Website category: restaurant
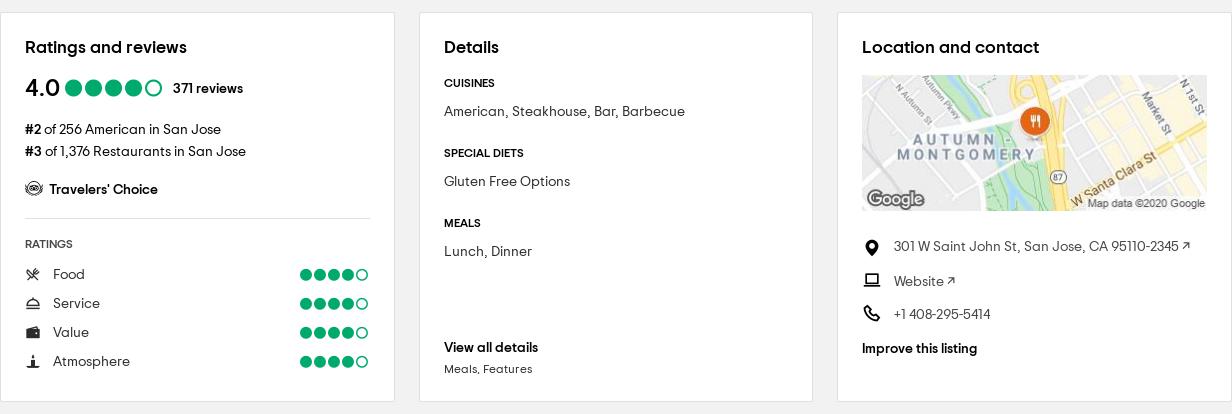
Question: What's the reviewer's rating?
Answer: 4.0

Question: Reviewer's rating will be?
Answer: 4.0

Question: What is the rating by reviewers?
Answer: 4.0

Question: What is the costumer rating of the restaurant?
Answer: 4.0

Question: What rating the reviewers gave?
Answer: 4.0

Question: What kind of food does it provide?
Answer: American, Steakhouse, Bar, Barbecue

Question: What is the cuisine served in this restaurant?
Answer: American, Steakhouse, Bar, Barbecue

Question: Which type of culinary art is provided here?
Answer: American, Steakhouse, Bar, Barbecue

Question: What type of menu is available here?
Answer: American, Steakhouse, Bar, Barbecue

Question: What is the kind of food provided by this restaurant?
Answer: American, Steakhouse, Bar, Barbecue

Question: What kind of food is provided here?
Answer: American, Steakhouse, Bar, Barbecue

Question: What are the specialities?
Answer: American, Steakhouse, Bar, Barbecue

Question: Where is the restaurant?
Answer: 301 W Saint John St, San Jose, CA 95110-2345

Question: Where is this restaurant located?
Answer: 301 W Saint John St, San Jose, CA 95110-2345

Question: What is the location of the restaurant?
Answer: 301 W Saint John St, San Jose, CA 95110-2345

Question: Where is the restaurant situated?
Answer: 301 W Saint John St, San Jose, CA 95110-2345

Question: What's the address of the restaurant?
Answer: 301 W Saint John St, San Jose, CA 95110-2345

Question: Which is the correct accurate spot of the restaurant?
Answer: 301 W Saint John St, San Jose, CA 95110-2345

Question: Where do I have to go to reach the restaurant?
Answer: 301 W Saint John St, San Jose, CA 95110-2345

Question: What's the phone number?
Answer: +1 408-295-5414

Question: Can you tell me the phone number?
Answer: +1 408-295-5414

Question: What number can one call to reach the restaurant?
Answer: +1 408-295-5414

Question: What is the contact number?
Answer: +1 408-295-5414

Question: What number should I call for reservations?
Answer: +1 408-295-5414

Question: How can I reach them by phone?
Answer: +1 408-295-5414